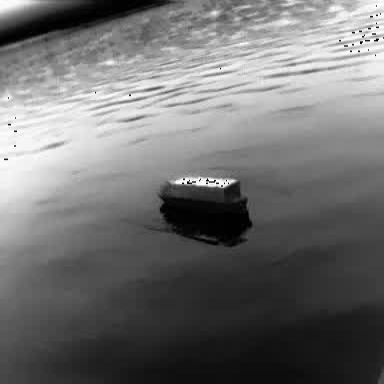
There is a fishing_boat in the infrared image.